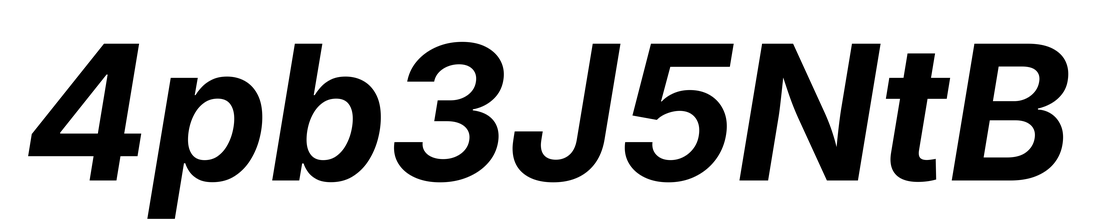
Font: Inter-Italic_Bold_Italic